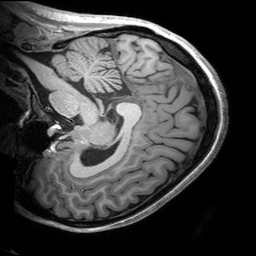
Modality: T1w
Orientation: sagittal
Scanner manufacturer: siemens
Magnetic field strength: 3 T
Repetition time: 2.53 s
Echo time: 0.00299 s